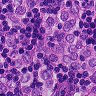
Metastatic tissue present: yes